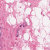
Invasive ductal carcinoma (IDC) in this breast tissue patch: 0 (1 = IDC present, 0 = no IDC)